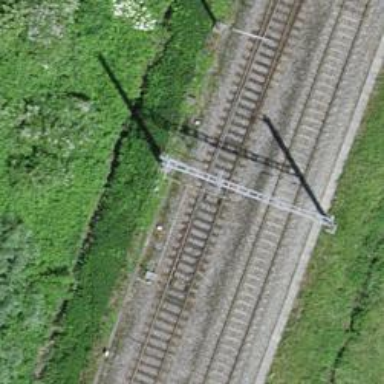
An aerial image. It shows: Railway switch.